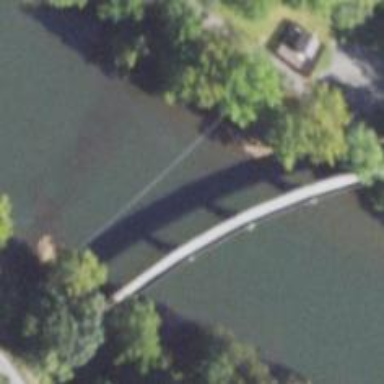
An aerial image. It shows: Bridge supported by piers.